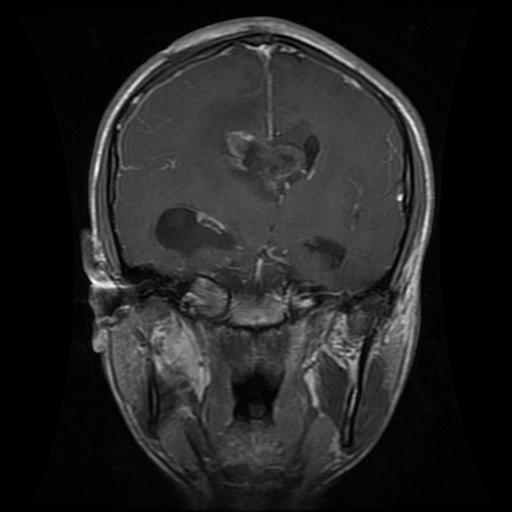
Label: glioma